Question: I'm trying to create a table with the following structure.

I've been reading various sites and blogs to try to create this myself, but I have failed, terribly, and decided to ask for help here.
So far, I've been able to create the outer structure:
'''
<table border='1' style="width:100%">
<tr>
<td>Foo</td>
<td>Bar</td>
</tr>
<tr>
<td>Bak</td>
<tr></tr>
<td>Baz</td>
</tr>
<tr>
<td>Foo</td>
<td>Bar</td>
</tr>
<tr>
<td>Bak</td>
<td>Baz</td>
</tr>
</table>
'''
But I can't figure out how to add the fields for , , and . How do I nest it?
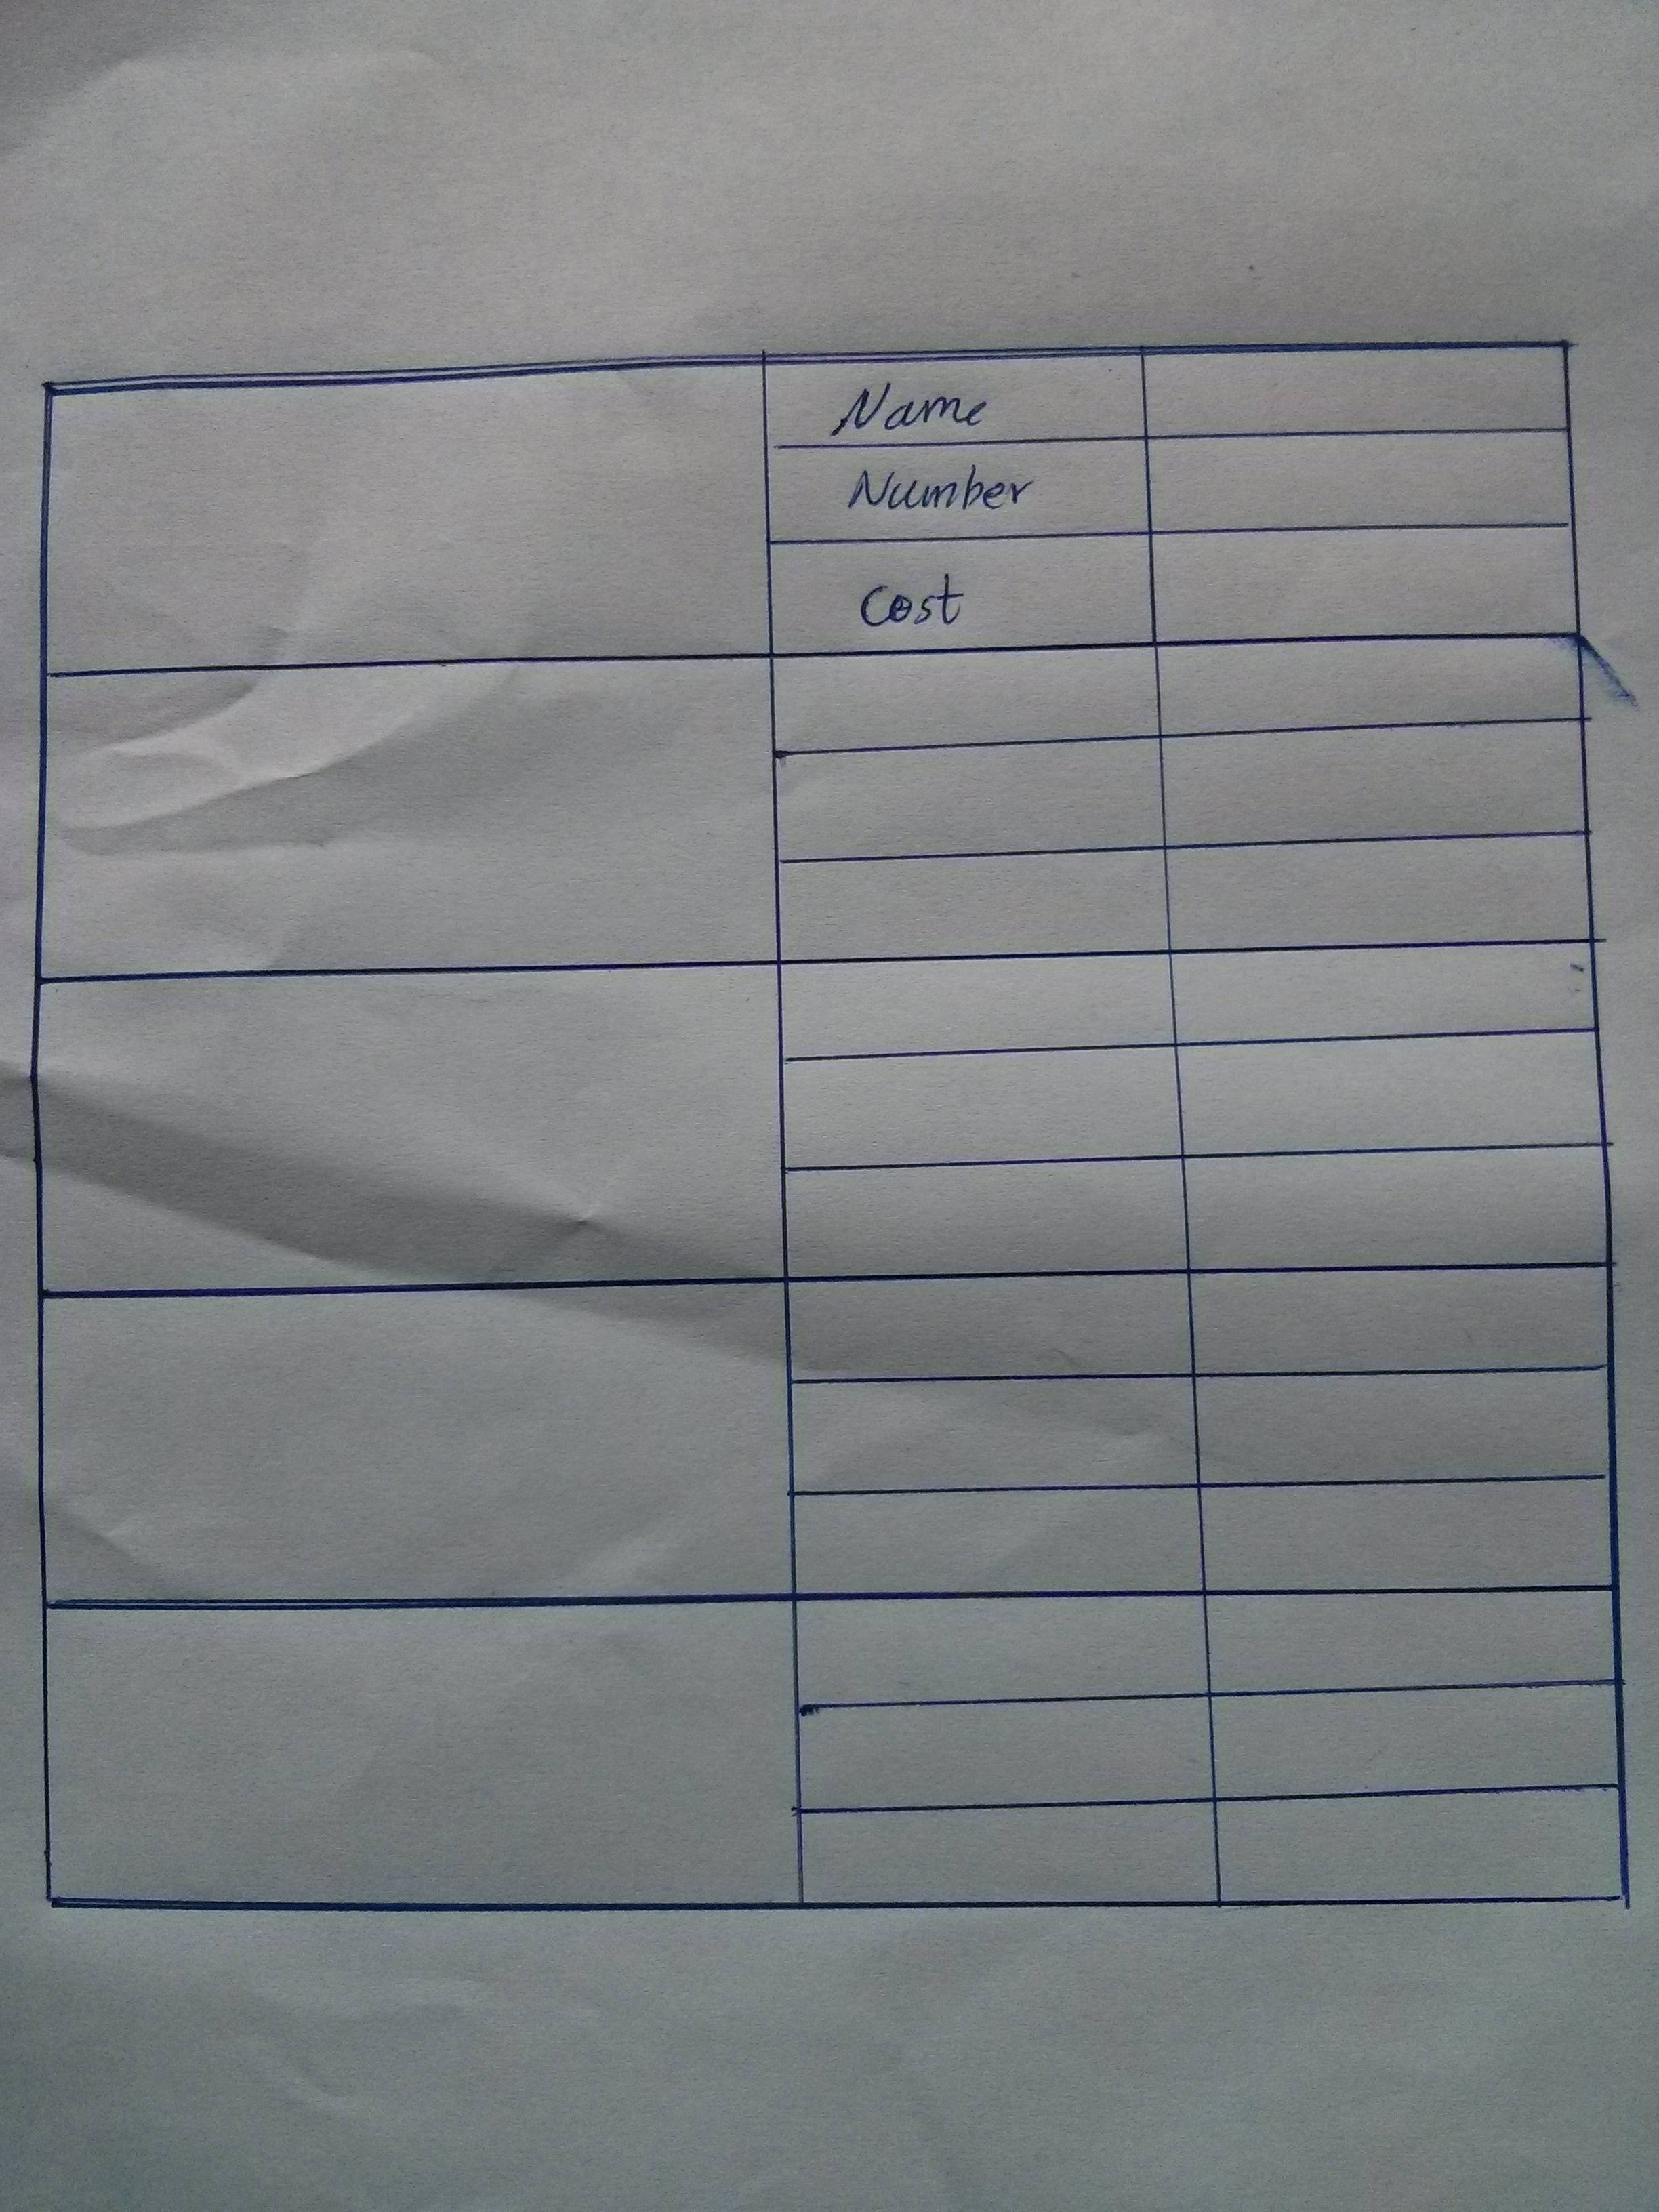
Answer: Use 'rowspan' to cause a cell to appear in multiple rows, 'headers' to link your data cells with header cells that aren't in traditional positions, and 'tbody' to describe subdivisions of a table.
'''
table, td, th {
border-collapse: collapse;
border: solid black 1px;
padding: 3px;
}
'''
'''
<table>
<tbody>
<tr>
<td rowspan="3"> ...
<th id="name_1"> Name
<td headers="name_1"> ...
<tr>
<th id="number_1"> Number
<td headers="number_1"> ...
<tr>
<th id="cost_1"> Cost
<td headers="cost_1"> ...
<tbody>
<tr>
<td rowspan="3"> ...
<th id="name_2"> Name
<td headers="name_2"> ...
<tr>
<th id="number_2"> Number
<td headers="number_2"> ...
<tr>
<th id="cost_2"> Cost
<td headers="cost_2"> ...
</table>
'''